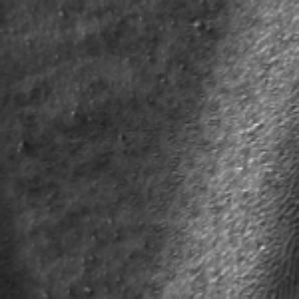
Label: frost